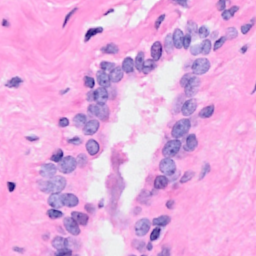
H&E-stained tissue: Breast